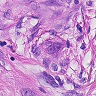
Metastatic tissue present: yes